Field crop: tomato
Growth stage: 1
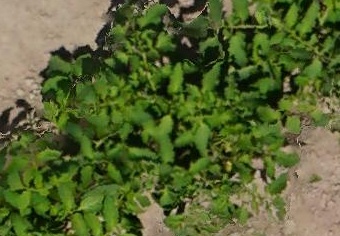
Species: tomato